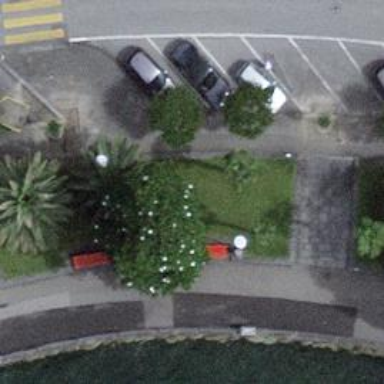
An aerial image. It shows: Red bench.